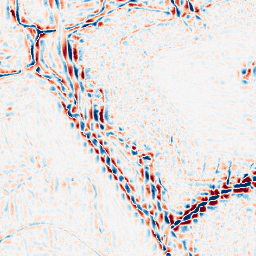
Category: wavelet
Decomposition family: wavelet_dwt
Decomposition parameters: wavelet: sym4
level: 3
Upsampling method: bicubic
Upsampling parameters: scale: 2
Upsampling scale: 2